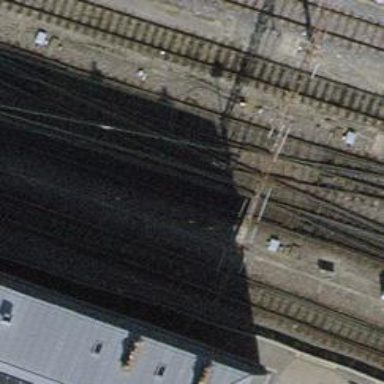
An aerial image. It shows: Single-track electrified railway siding with contact line for service.